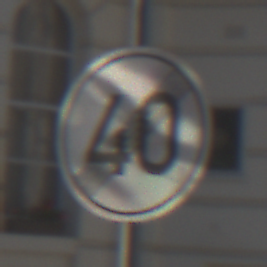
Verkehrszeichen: EndeGeschwindigkeit40
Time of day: MorningAfternoon
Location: Outdoor (Urban)
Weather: PartlyCloudy
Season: NotSpecified
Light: Natural